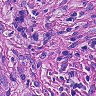
Metastatic tissue present: yes